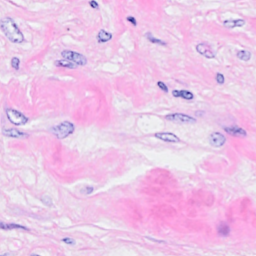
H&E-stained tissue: Breast